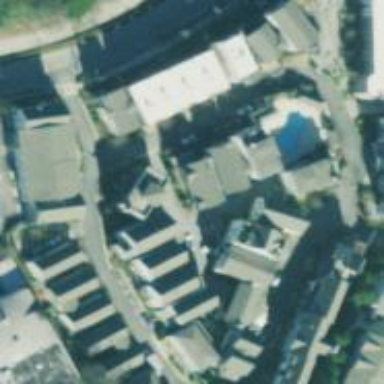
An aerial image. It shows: Alley classified as service road.